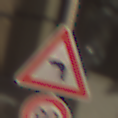
Verkehrszeichen: KurveLinks
Zusatzzeichen unten: Geschwindigkeit80
Umgebung: Outdoor, Urban
Tageszeit: MorningAfternoon
Wetter: PartlyCloudy
Licht: Natural
Jahreszeit: NotSpecified
Kontrast: HighContrast